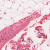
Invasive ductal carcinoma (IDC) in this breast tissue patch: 0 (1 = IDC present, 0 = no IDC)